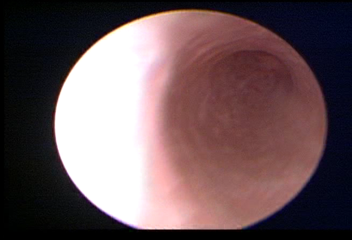
Modality: WLC
Class: Normal mucosa
Bladder cancer association: No